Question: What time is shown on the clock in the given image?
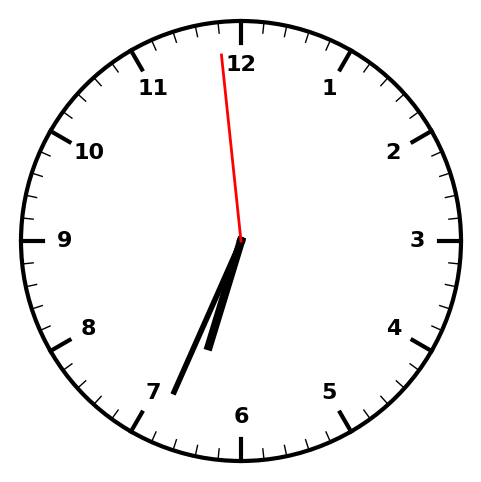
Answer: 06:33:59